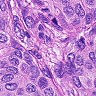
Metastatic tissue present: yes